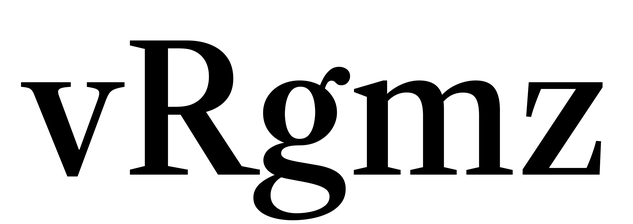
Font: LibreCaslonText_Medium